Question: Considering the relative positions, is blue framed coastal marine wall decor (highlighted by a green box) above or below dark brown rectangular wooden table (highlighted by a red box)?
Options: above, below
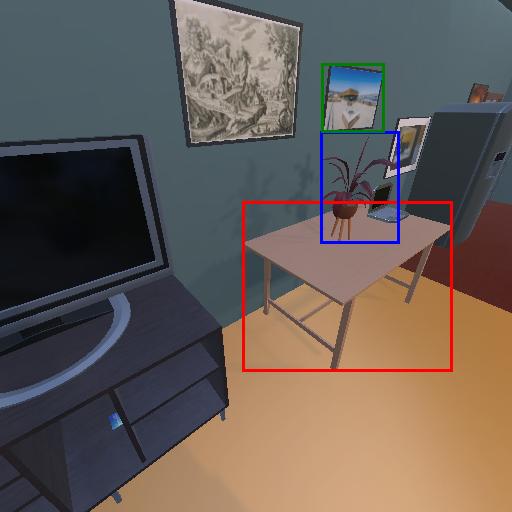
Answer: above